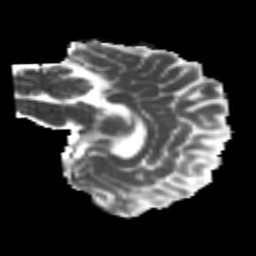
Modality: MD
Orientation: sagittal
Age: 25
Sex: female
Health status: healthy
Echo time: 0.074 s